Field crop: tomato
Growth stage: 2
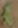
Species: solanum